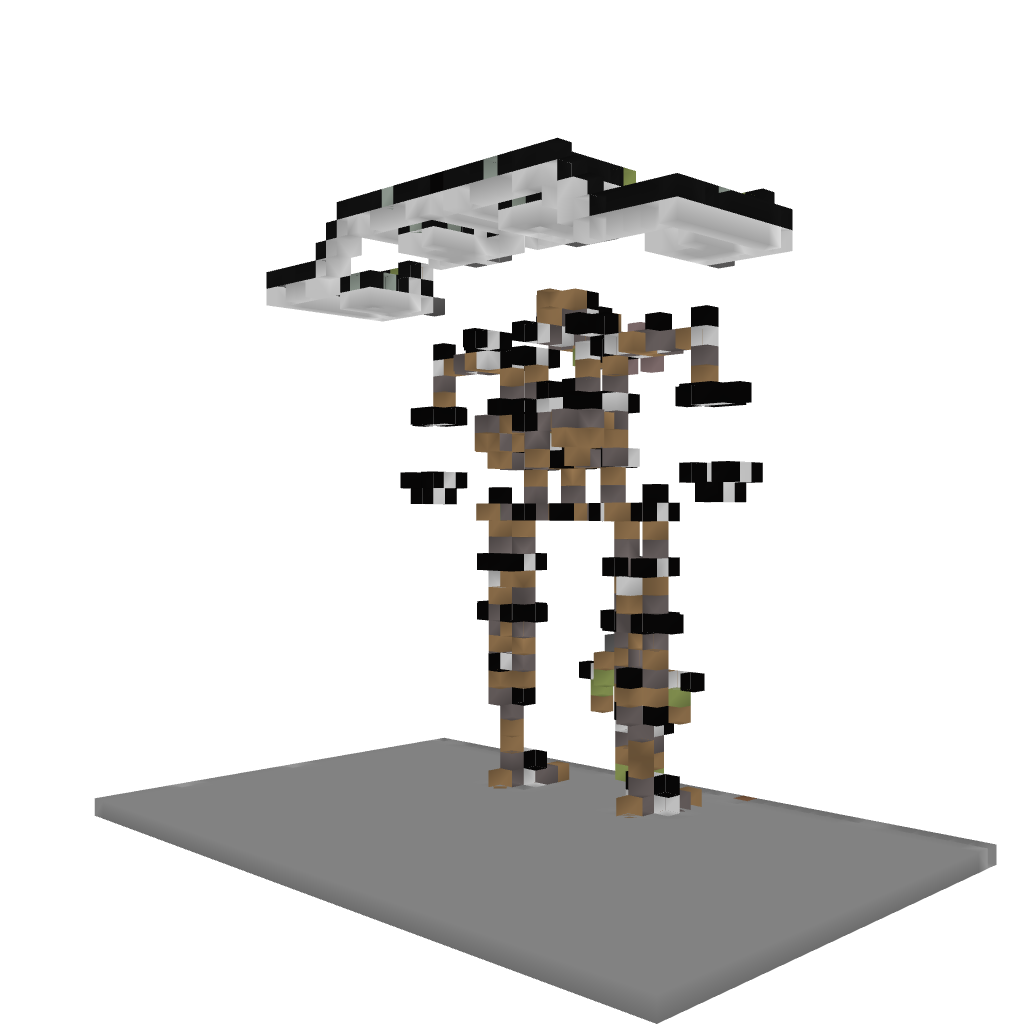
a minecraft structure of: Mark's Robot